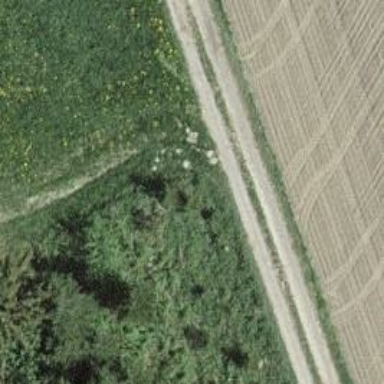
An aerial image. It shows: Well-maintained track road of grade 1.